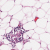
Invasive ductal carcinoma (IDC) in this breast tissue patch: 0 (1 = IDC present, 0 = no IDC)